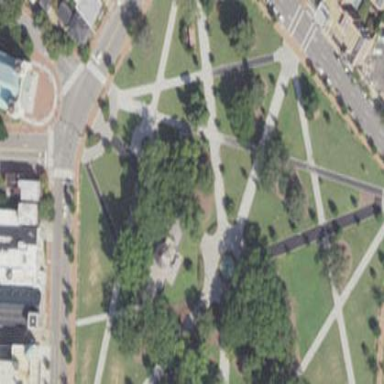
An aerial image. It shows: Park.